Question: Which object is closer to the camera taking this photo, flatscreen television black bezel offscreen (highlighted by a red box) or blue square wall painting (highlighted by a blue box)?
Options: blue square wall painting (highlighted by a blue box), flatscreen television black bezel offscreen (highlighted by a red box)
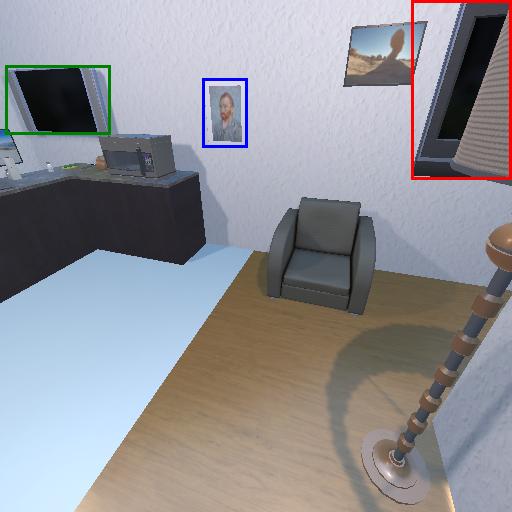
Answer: blue square wall painting (highlighted by a blue box)